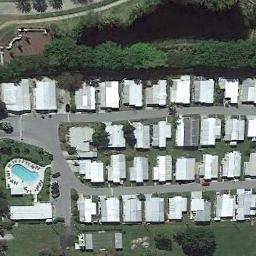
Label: mobile_home_park